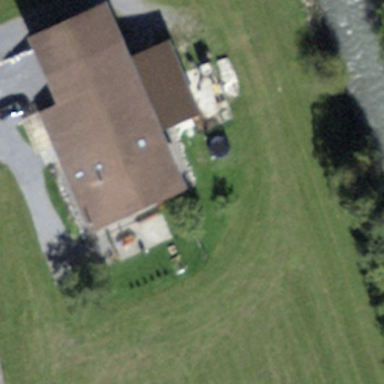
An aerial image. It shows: Simple house.